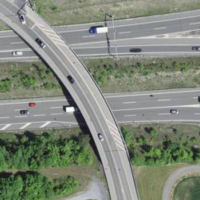
EUNIS habitat code: 57
Species observed at this site:
Milvus milvus